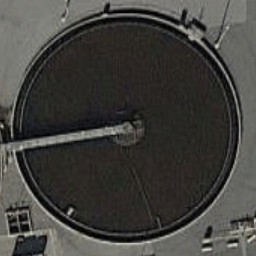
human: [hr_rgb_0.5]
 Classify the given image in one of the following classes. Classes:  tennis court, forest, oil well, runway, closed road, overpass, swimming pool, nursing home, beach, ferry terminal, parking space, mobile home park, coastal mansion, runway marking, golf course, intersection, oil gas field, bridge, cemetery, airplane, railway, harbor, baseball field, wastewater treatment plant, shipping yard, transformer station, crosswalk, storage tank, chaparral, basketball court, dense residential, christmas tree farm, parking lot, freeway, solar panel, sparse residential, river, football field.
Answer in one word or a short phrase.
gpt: wastewater treatment plant